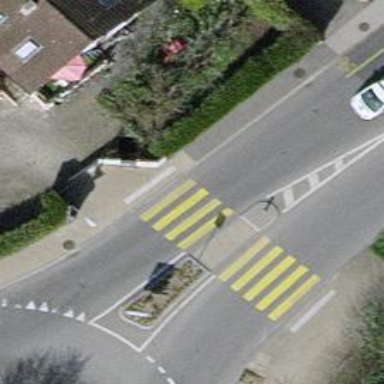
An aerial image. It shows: Marked road crossing with pedestrian island.